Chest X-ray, PA view. Patient: 35 years old, sex F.
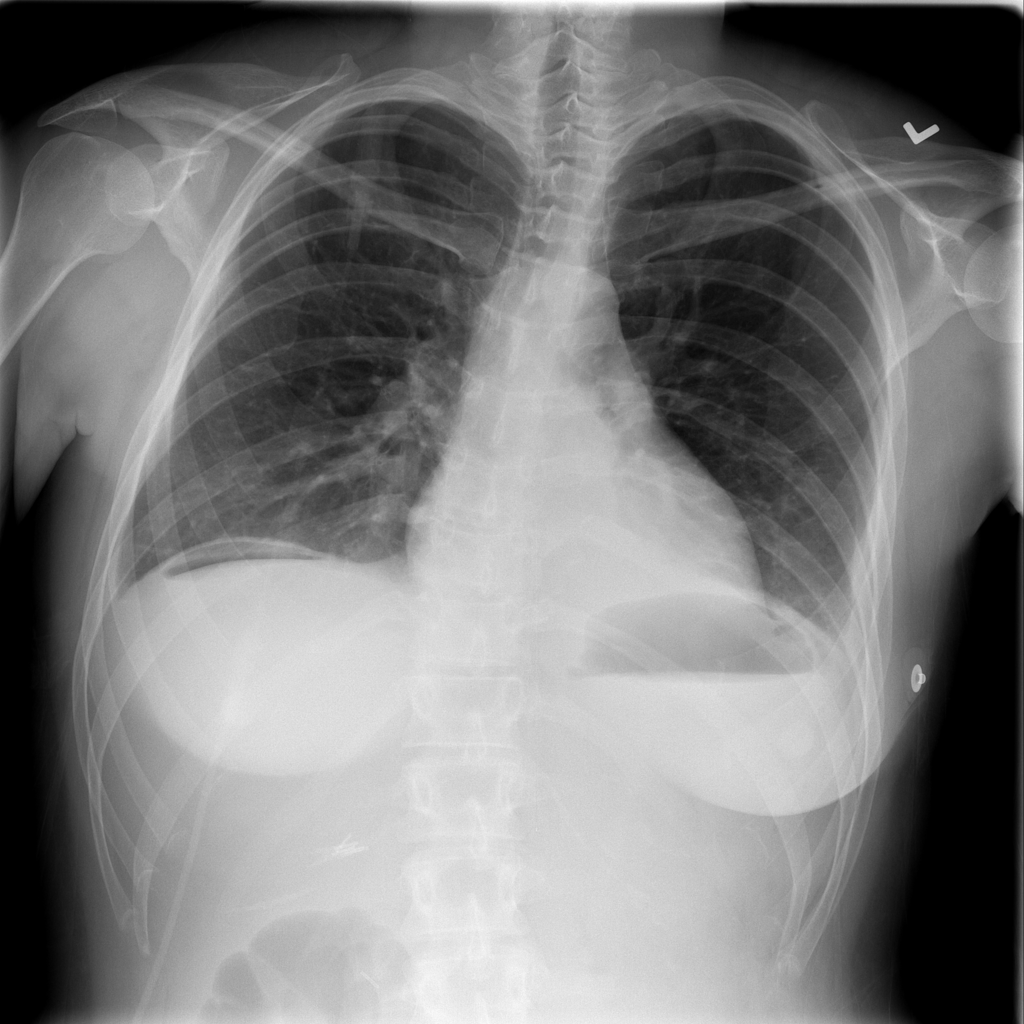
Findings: Effusion